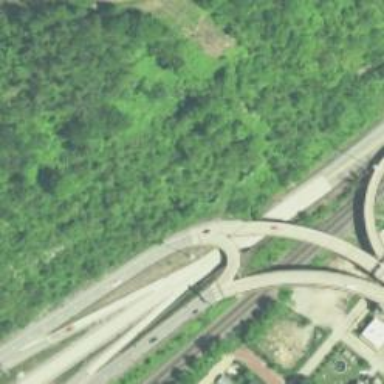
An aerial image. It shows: Trunk link highway bridge.